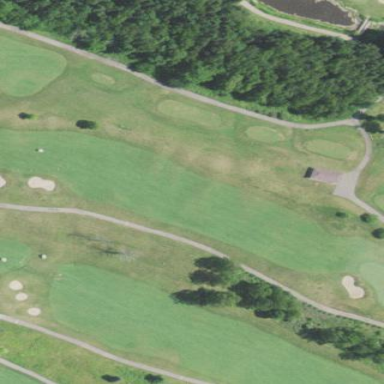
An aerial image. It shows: Golf fairway covered with lush grass.